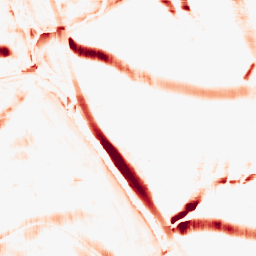
Category: morphological
Decomposition family: morphological_rect
Decomposition parameters: operation: opening
width: 20
height: 20
Upsampling method: bilinear
Upsampling parameters: scale: 4
Upsampling scale: 4